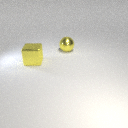
large yellow metal sphere to the right of large yellow metal cube